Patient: sex M, age 57
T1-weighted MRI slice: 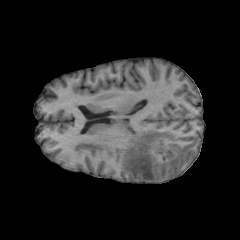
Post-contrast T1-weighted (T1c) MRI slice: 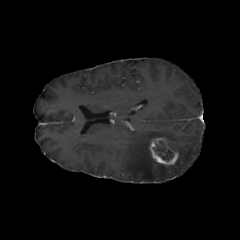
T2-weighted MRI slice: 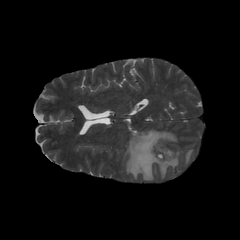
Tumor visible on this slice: yes
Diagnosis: Glioblastoma, IDH-wildtype
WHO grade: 4